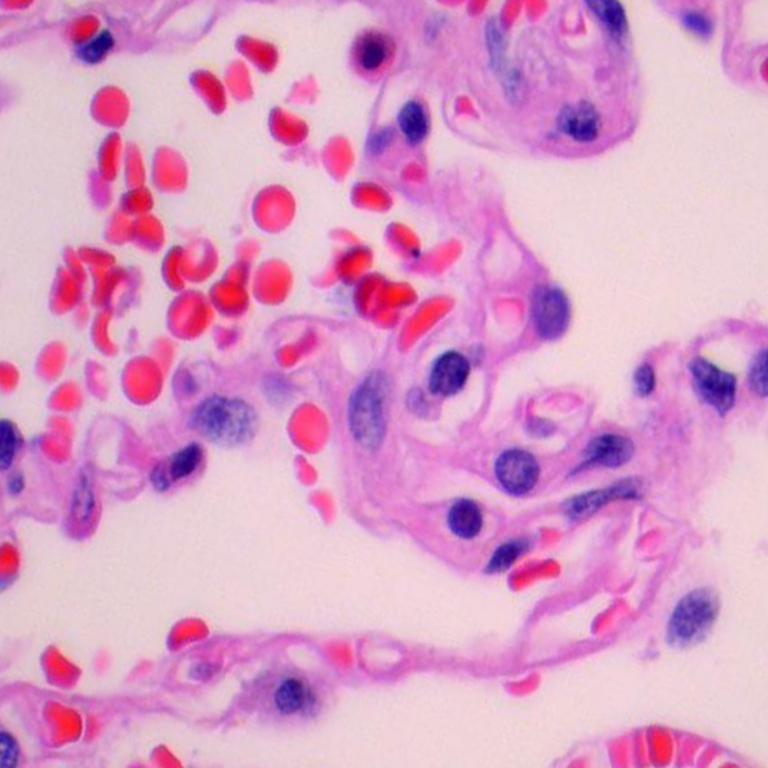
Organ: lung
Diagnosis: benign